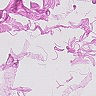
Metastatic tissue present: no